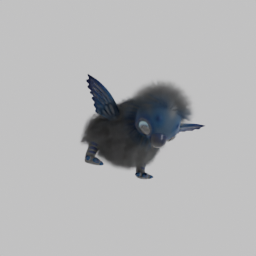
Label: animals